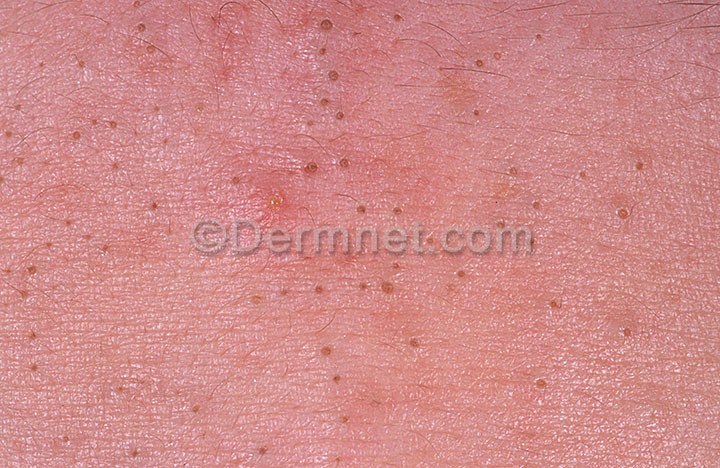
Disease: Acne and Rosacea Photos